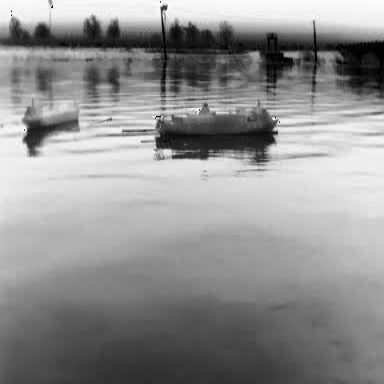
There are two objects shown in the infrared image, including a liner, and a container_ship.